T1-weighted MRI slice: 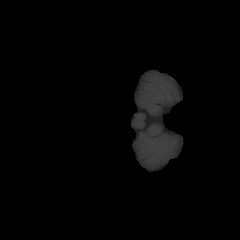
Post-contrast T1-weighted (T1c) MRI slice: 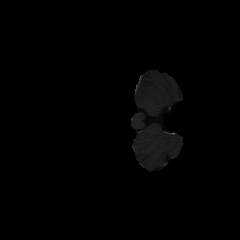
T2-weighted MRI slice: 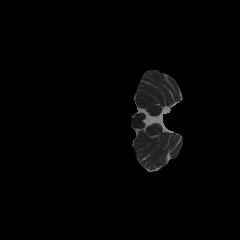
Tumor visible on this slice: no